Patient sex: M
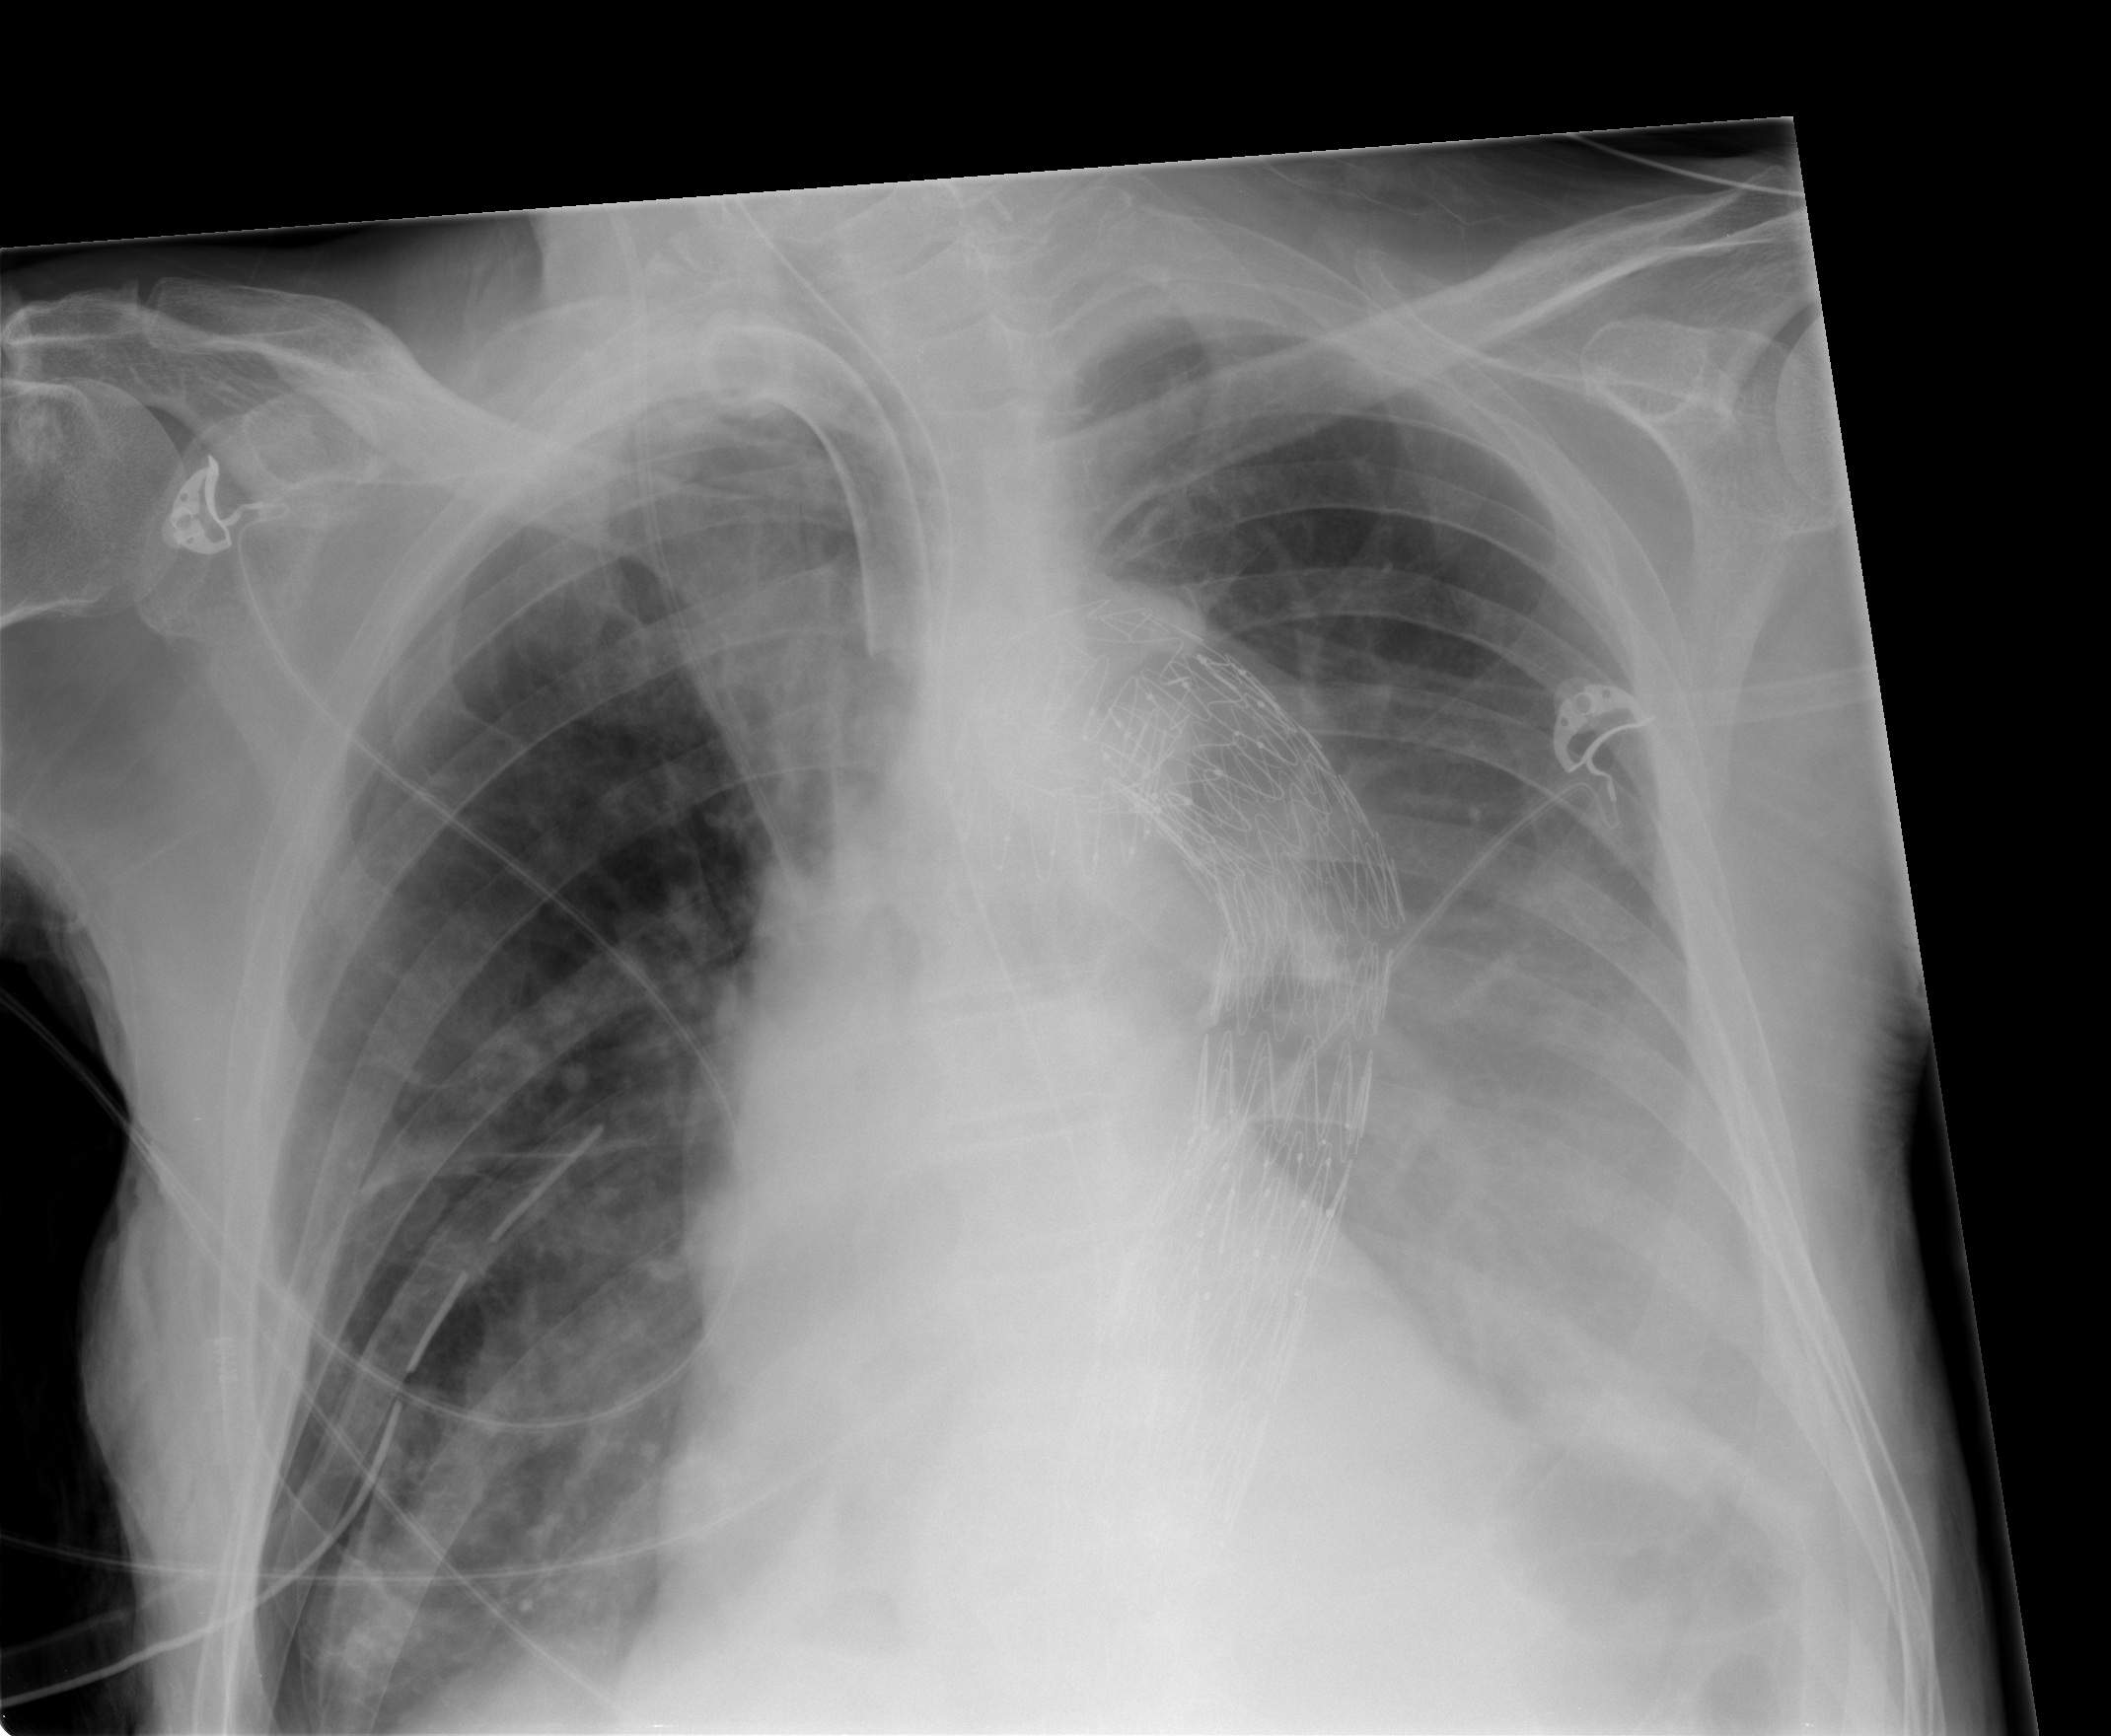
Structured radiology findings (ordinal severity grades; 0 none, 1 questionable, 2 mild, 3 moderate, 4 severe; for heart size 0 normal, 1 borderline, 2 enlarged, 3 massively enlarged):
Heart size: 1
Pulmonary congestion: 2
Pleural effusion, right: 0
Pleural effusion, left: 2
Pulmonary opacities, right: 0
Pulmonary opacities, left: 2
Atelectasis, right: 0
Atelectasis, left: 2